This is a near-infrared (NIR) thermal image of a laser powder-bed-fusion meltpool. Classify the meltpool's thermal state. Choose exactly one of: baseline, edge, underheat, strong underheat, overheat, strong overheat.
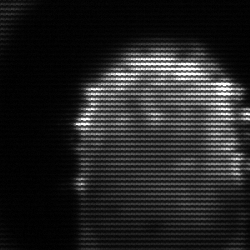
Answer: baseline